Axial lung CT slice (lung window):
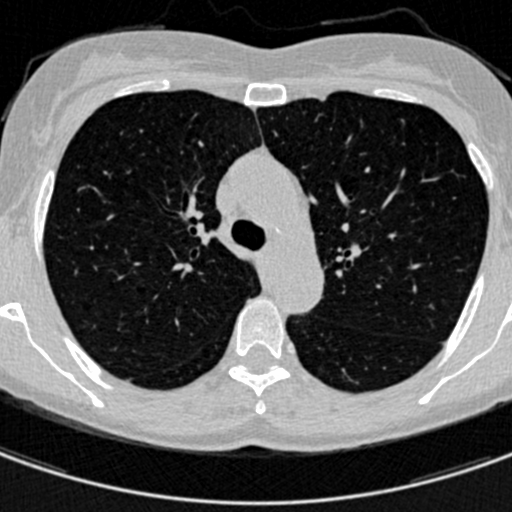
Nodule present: no